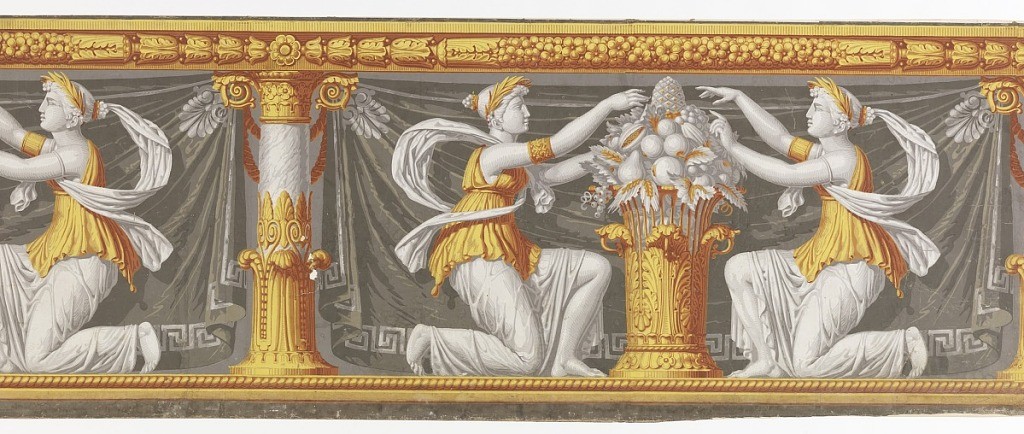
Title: Dado
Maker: Joseph Dufour et Cie., French, 1752–1827
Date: ca. 1810
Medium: Block-printed on handmade paper
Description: A vase filled with fruit at center towards which two kneeling, confronted maidens reach. They are dressed in flowing classical robes. A stylized Ionic column marks the horizontal repeat. A fabric is draped from the volutes between the two columns. The fabric, trimmed with a Greek key motif with anthemia in the corner, is printed in grisaille with light olive green highlights. A floral garland runs along the top edge while a cable twist runs along the bottom. Printed in grisaille with yellow and ocher.